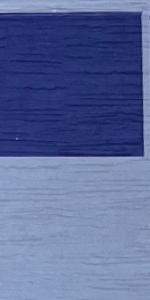
Label: Empty